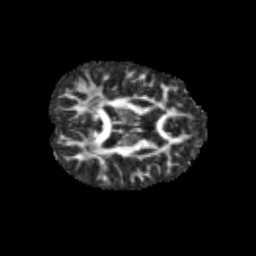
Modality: FA
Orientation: axial
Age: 11
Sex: male
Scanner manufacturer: siemens
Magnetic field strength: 3 T
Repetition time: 3.8 s
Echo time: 0.07 s